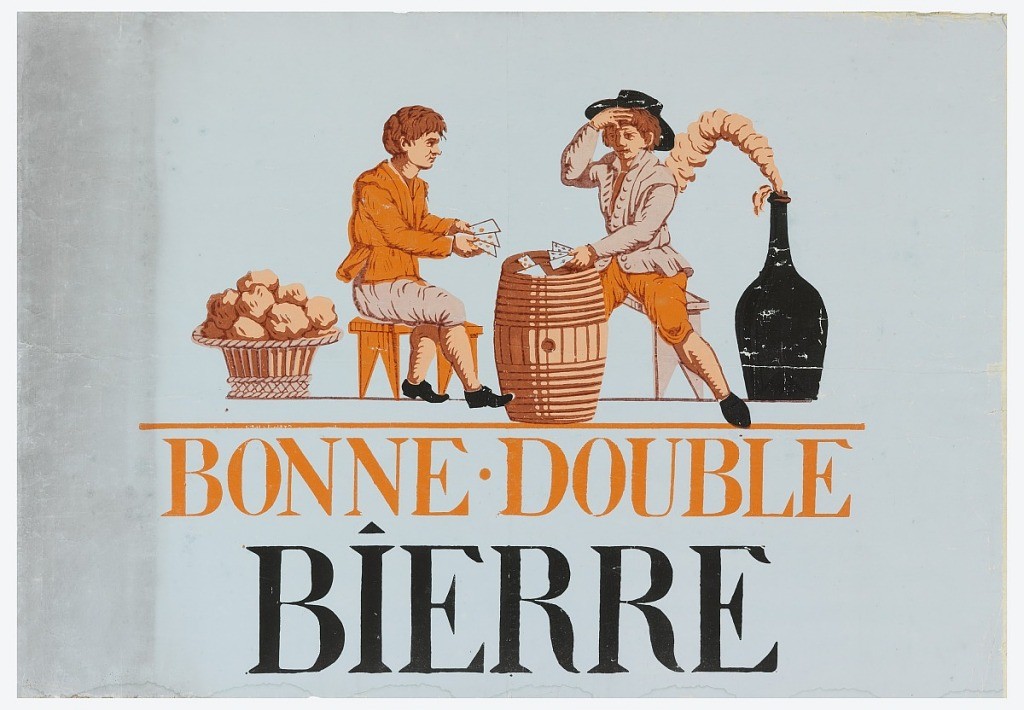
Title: Bonne-Double Bierre
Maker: Paulot and Carré
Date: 1825–35
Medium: Block printed on handmade paper
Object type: Advertisement
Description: Two figures, sitting on benches, playing cards on a barrel, to the left sits a full basket, to the right sits a black jug releasing smoke.